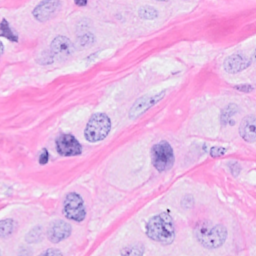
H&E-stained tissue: Breast